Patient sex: M
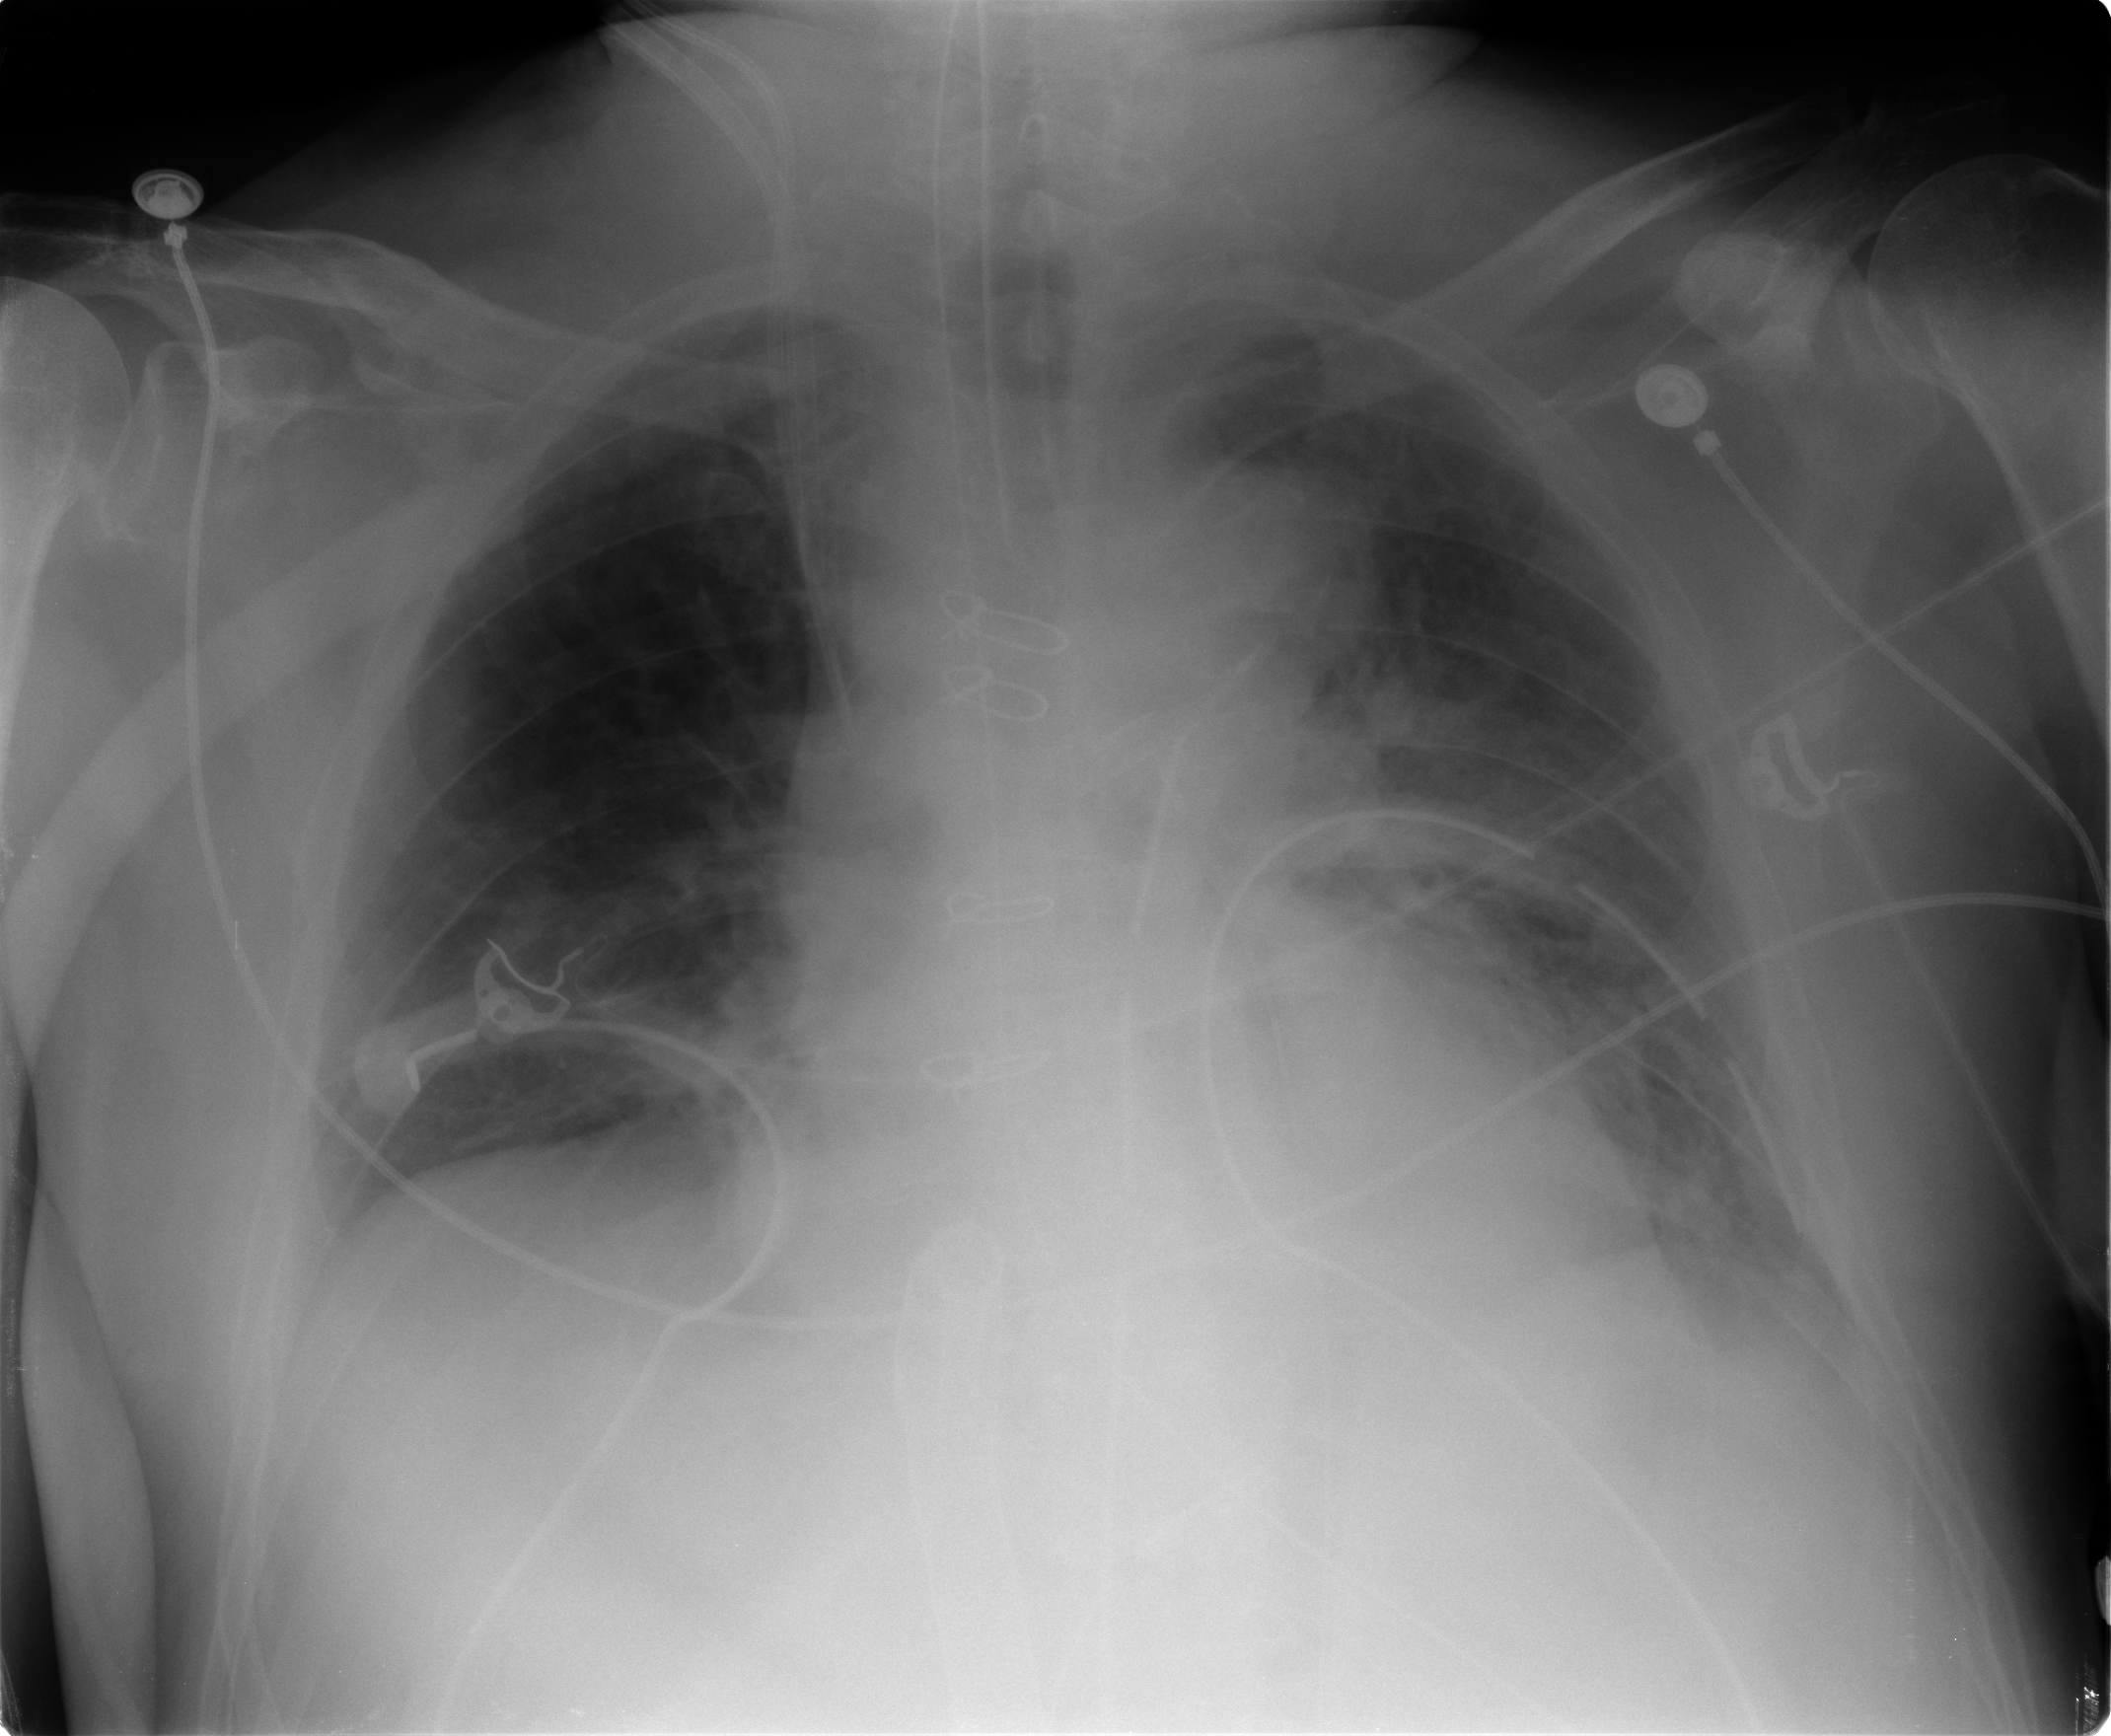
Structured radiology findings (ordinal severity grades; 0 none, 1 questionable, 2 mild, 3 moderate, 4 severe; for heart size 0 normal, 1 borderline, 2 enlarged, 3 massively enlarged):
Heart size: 1
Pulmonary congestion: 0
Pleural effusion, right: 1
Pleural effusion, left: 1
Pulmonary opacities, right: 0
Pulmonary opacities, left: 0
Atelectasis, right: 0
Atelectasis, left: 2